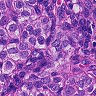
Metastatic tissue present: yes